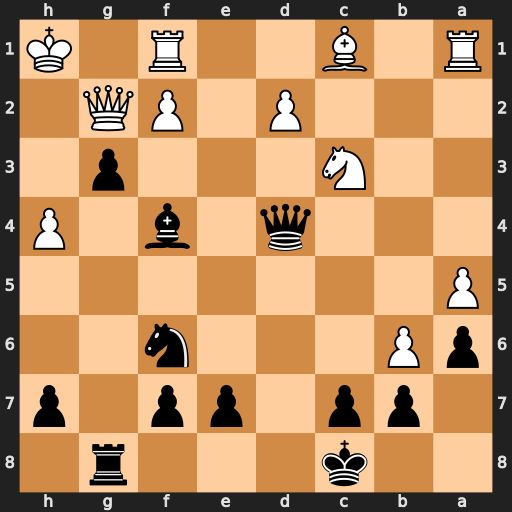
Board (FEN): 2k3r1/1pp1pp1p/pP3n2/P7/3q1b1P/2N3p1/3P1PQ1/R1B2R1K
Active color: b
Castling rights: -
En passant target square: -
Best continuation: gxf2 Ra4 Rxg2